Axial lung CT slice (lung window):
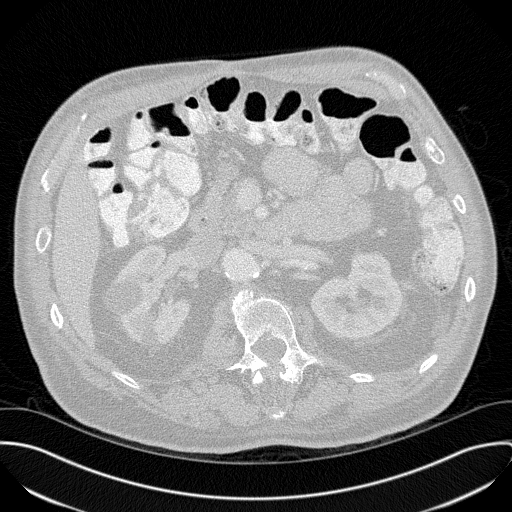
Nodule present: no